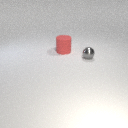
large red rubber cylinder to the left of small gray metal sphere